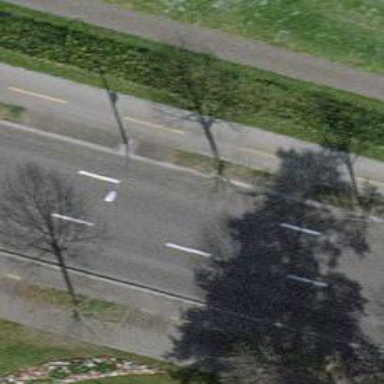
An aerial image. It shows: Avenue lined with trees.